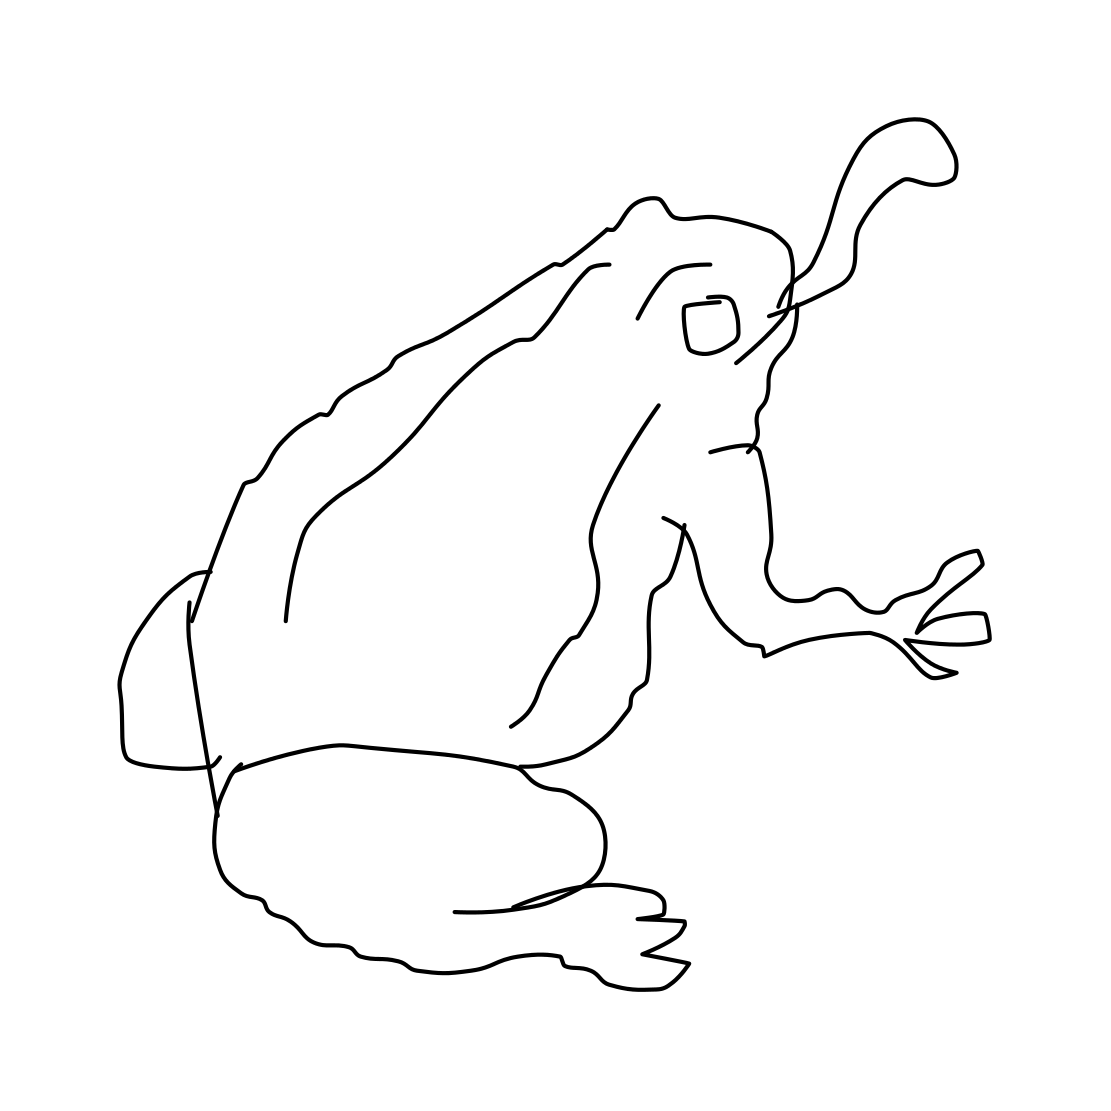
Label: frog